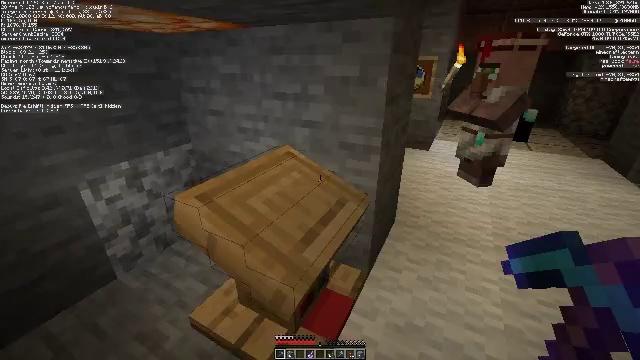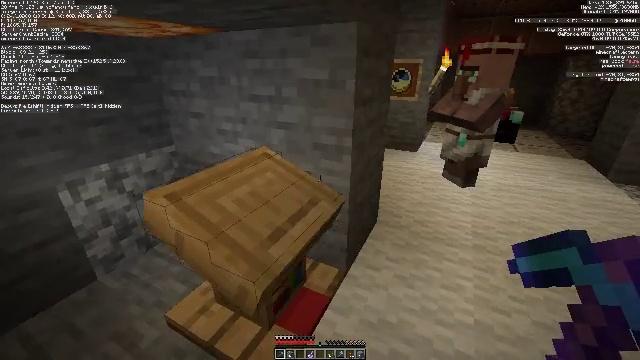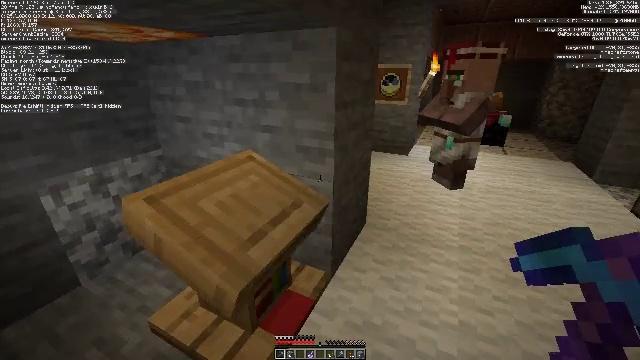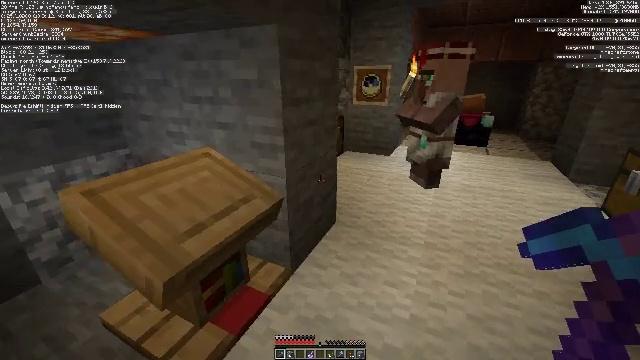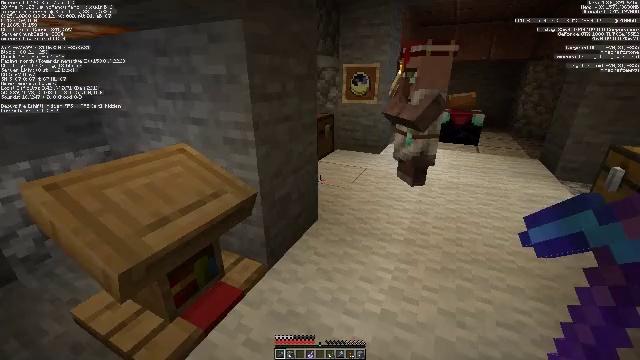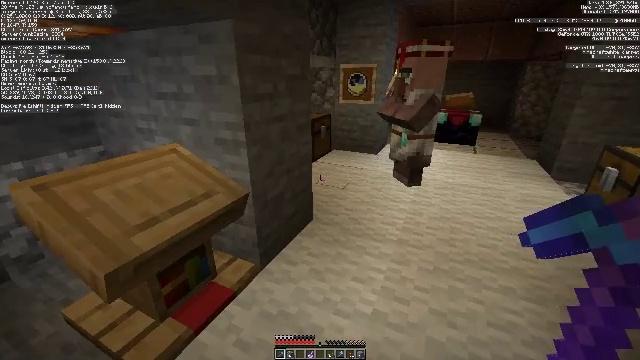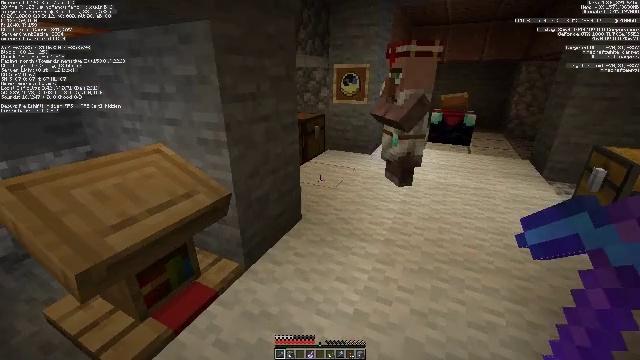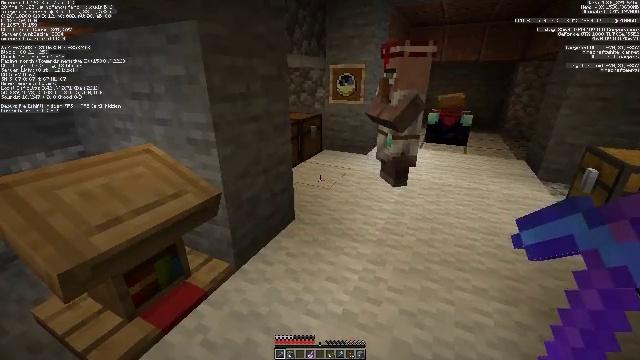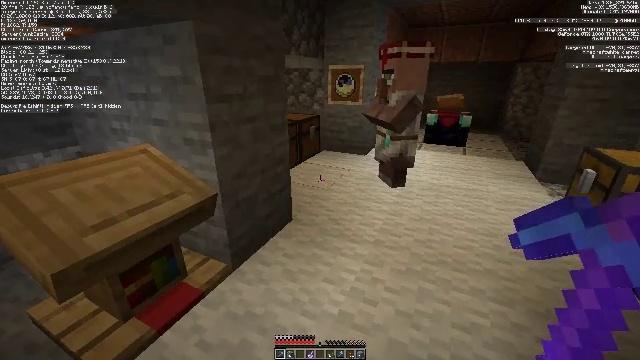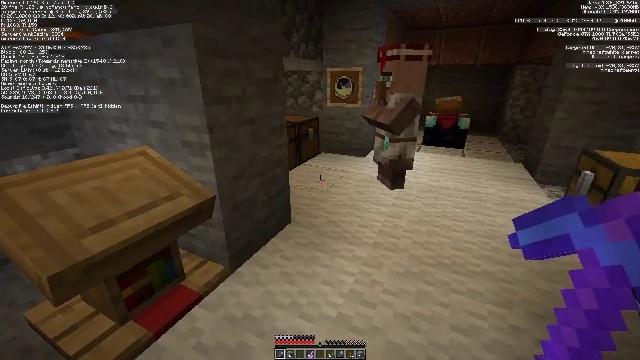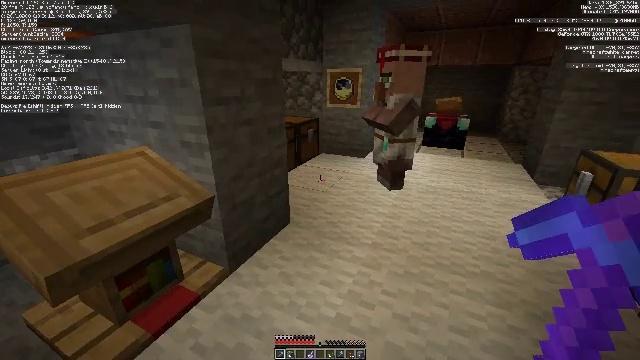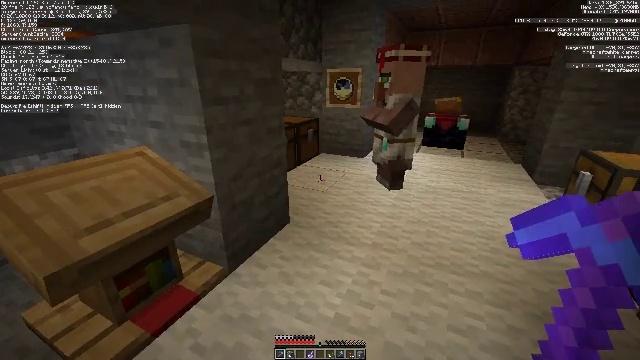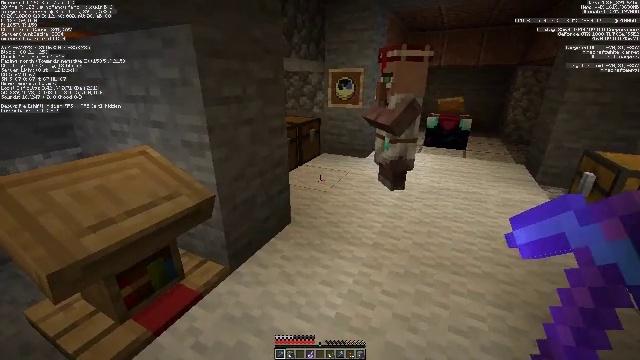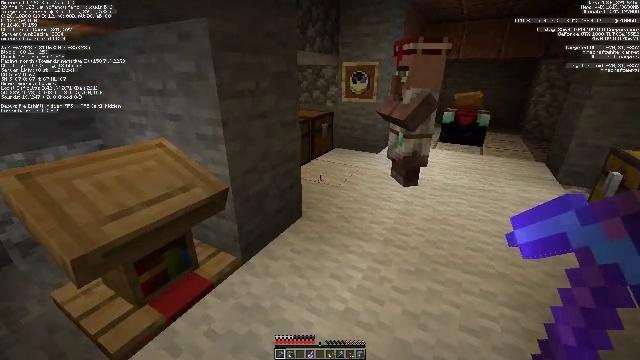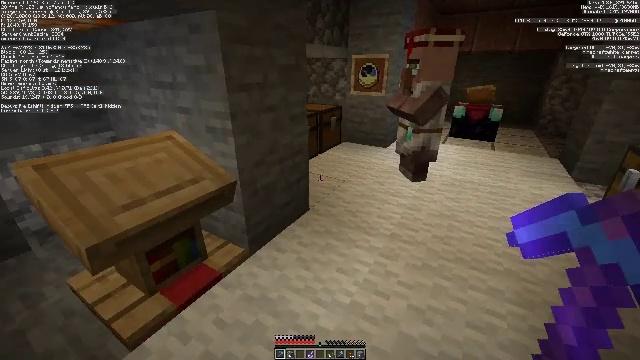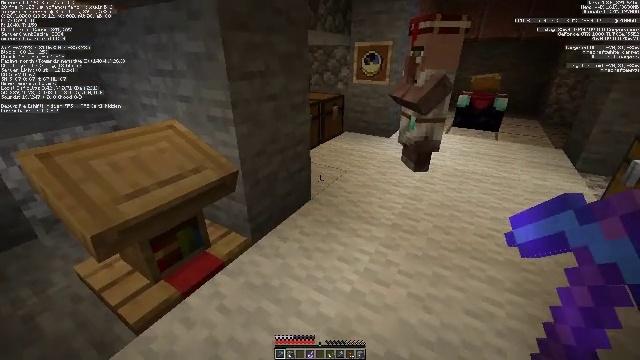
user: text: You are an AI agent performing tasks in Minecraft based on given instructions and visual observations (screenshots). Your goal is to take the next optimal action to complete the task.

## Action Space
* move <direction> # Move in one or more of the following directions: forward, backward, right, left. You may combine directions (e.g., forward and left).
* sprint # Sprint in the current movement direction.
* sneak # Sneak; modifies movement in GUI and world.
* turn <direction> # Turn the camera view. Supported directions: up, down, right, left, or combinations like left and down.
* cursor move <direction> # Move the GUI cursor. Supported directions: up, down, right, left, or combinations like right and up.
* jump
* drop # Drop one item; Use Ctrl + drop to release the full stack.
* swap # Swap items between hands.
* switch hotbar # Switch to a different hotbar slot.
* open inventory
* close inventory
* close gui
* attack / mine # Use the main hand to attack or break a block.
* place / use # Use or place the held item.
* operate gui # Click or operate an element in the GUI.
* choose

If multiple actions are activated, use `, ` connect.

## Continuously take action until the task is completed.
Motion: motion action
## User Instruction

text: Break the yellow shulker box to collect it.
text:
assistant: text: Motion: move right
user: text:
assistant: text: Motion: move right
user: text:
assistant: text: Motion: move right
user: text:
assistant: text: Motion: move right
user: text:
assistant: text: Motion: no_op
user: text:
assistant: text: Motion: no_op
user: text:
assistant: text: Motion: no_op
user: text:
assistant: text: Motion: no_op
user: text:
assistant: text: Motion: no_op
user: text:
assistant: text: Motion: no_op
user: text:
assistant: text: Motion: no_op
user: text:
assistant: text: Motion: no_op
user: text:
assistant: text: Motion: turn left and down
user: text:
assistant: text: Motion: turn left and down
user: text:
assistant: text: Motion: turn down
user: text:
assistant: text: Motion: move back, turn down
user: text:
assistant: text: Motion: move back
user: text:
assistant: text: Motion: move back and move right
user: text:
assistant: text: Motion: move back and move right
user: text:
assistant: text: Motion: move back and move right
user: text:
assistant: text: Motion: move back and move right, turn left
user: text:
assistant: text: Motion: move right, turn left and down
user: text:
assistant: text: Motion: turn left
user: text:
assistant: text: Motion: turn left
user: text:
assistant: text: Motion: turn left
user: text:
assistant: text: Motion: no_op
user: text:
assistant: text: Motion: no_op
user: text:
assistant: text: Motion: turn left
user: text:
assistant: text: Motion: turn left and up
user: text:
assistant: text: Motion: move forward, turn left and up